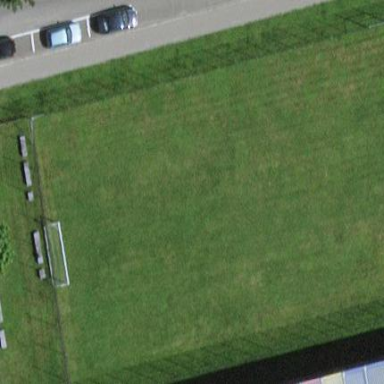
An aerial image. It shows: Multi-sport pitch with grass surface.